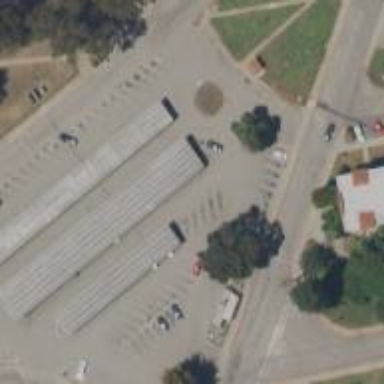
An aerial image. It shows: Solar photovoltaic panel on the roof of building used as solar power generator.